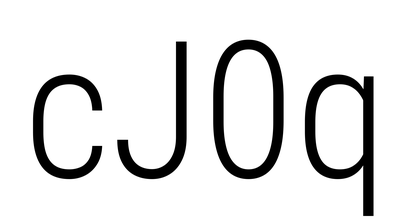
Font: Roboto_Condensed_Light